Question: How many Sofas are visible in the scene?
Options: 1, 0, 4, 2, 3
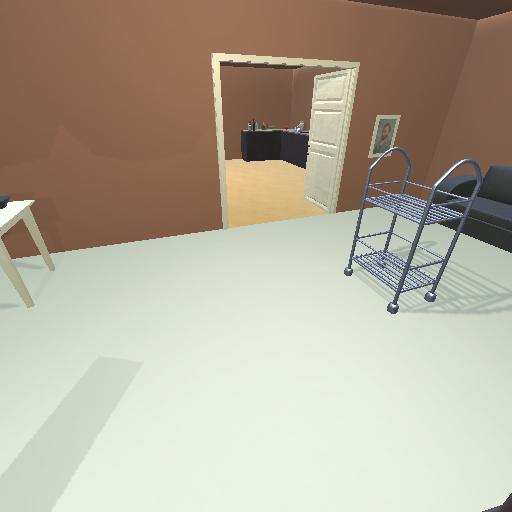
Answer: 1